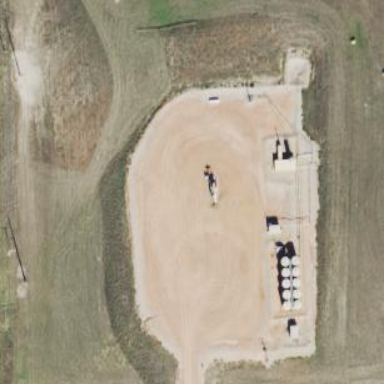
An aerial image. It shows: Petroleum well.